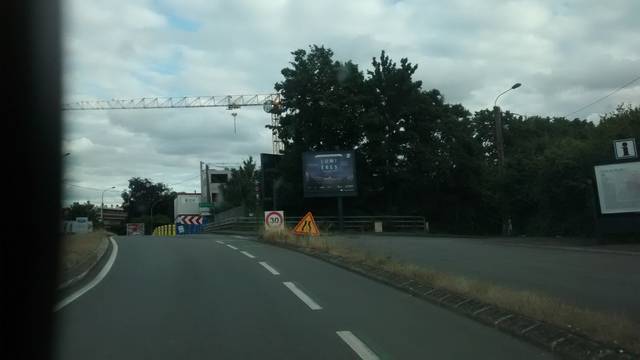
Region: France
Coordinates: 48.129, -1.689